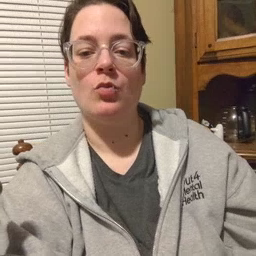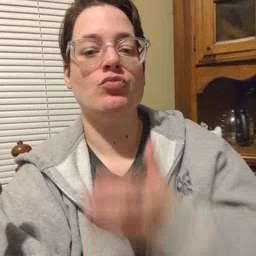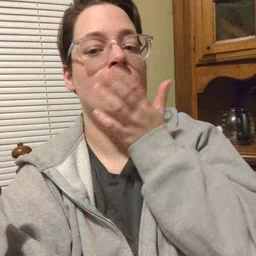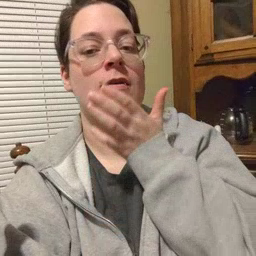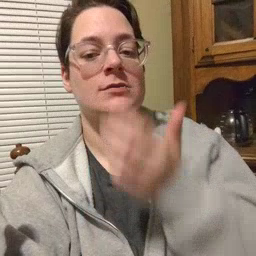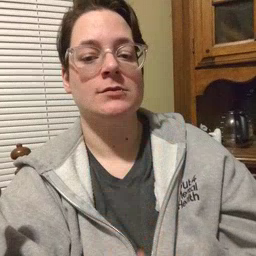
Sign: grass